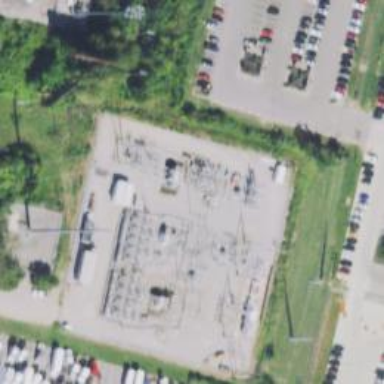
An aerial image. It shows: Switch for power supply.